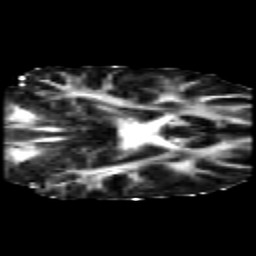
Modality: FA
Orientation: coronal
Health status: healthy
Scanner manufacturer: siemens
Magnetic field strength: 3 T
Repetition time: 10 s
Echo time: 0.092 s